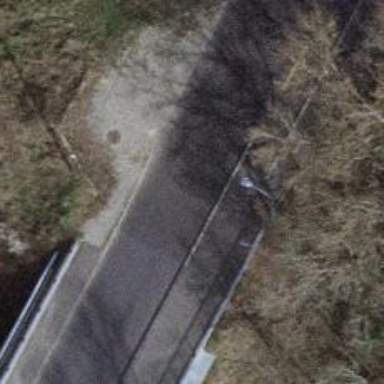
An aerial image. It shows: Secondary road with asphalt surface and lane for cycling on the left side.